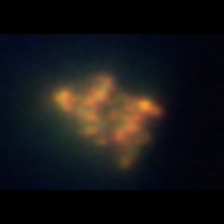
Taxon: Unknown_detritus
Group: Unknown